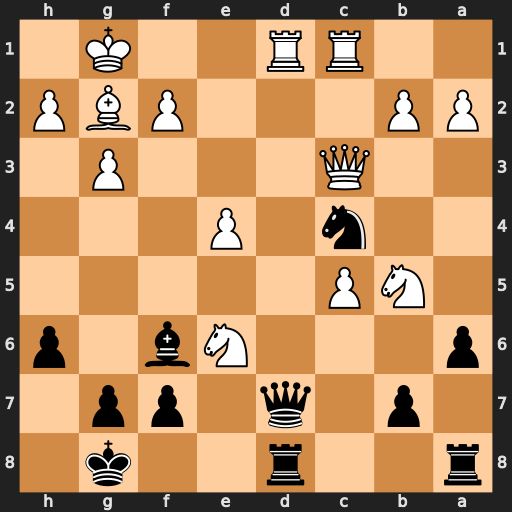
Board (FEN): r2r2k1/1p1q1pp1/p3Nb1p/1NP5/2n1P3/2Q3P1/PP3PBP/2RR2K1
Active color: b
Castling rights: -
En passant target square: -
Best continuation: Qxd1+ Qe1 Qxe1+